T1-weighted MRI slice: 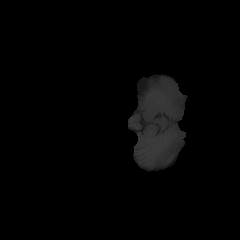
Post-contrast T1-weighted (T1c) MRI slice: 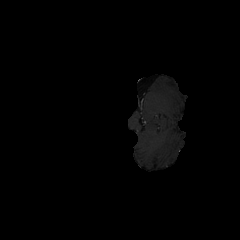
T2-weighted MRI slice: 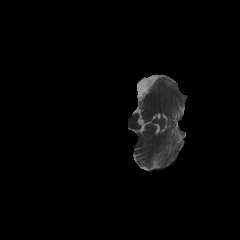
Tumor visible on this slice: no